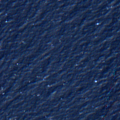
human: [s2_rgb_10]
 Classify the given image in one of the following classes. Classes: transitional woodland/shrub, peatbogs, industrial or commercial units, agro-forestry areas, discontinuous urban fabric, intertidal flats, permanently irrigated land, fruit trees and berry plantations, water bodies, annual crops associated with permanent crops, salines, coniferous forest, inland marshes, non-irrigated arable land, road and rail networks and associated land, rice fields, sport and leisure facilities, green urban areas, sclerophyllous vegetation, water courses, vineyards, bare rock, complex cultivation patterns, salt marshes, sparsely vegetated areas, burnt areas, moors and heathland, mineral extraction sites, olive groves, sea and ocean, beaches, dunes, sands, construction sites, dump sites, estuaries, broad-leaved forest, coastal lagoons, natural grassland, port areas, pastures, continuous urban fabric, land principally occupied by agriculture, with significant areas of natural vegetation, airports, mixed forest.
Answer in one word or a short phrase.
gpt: sea and ocean